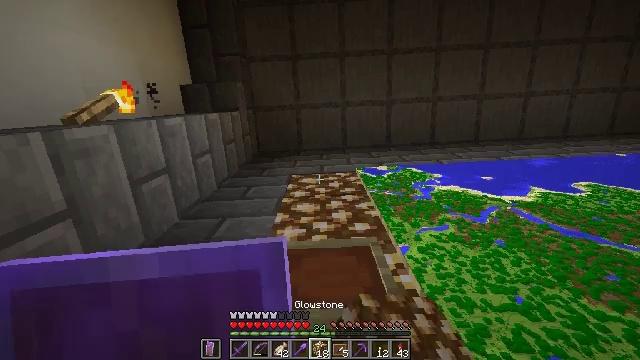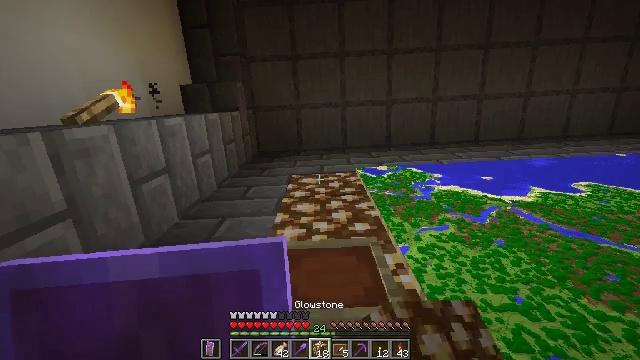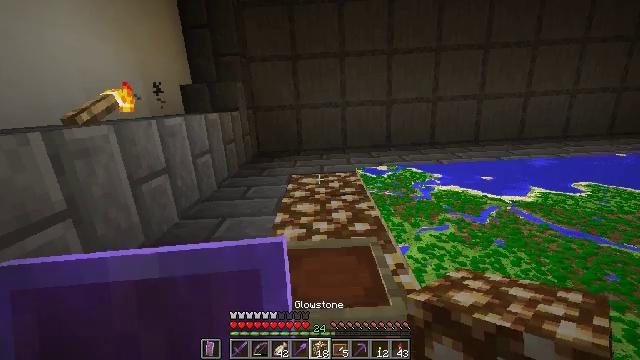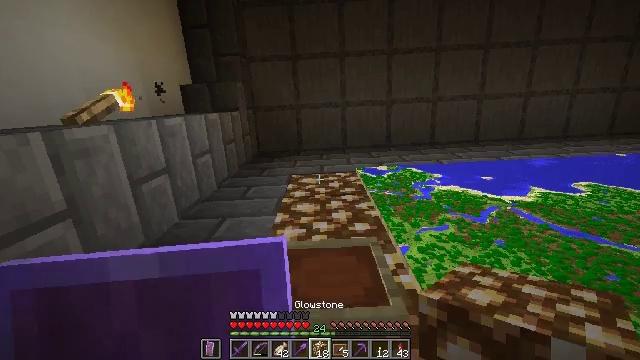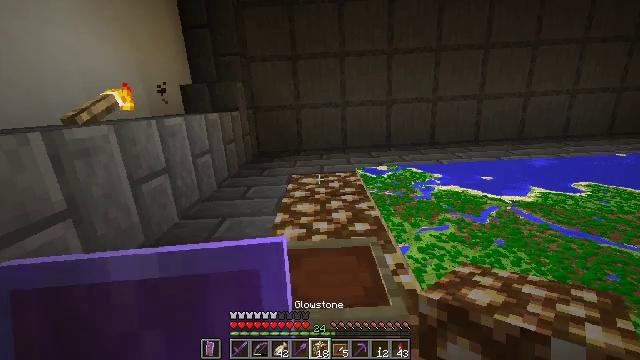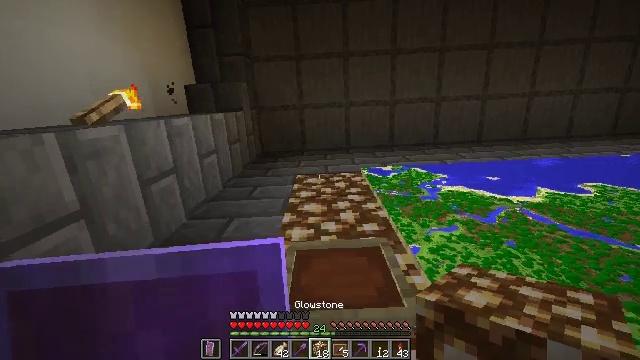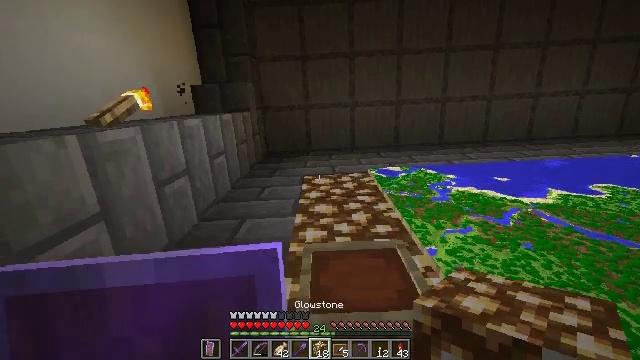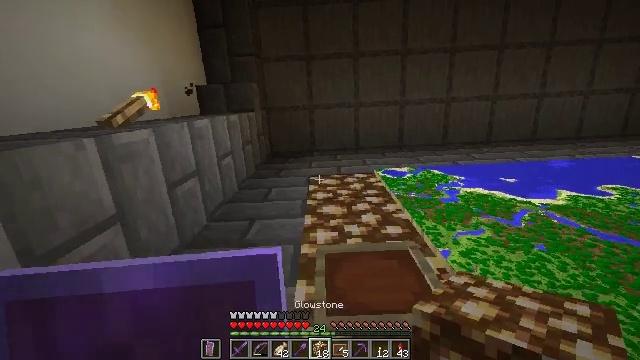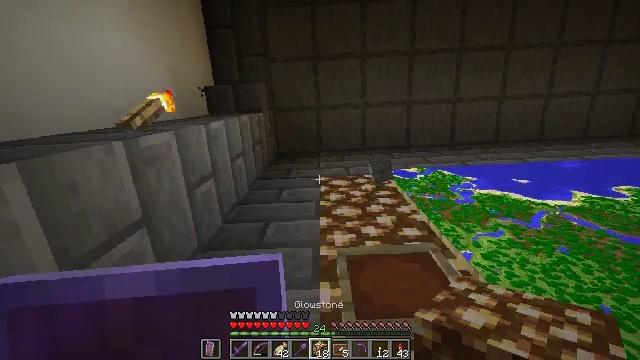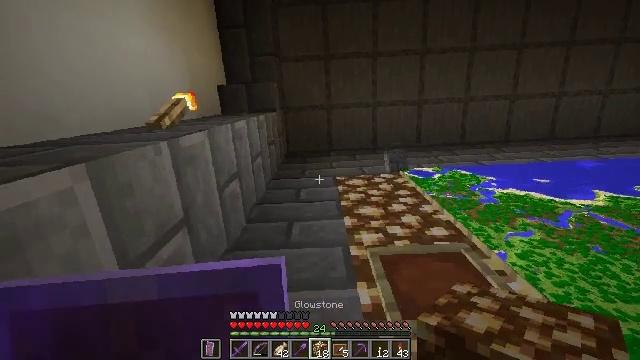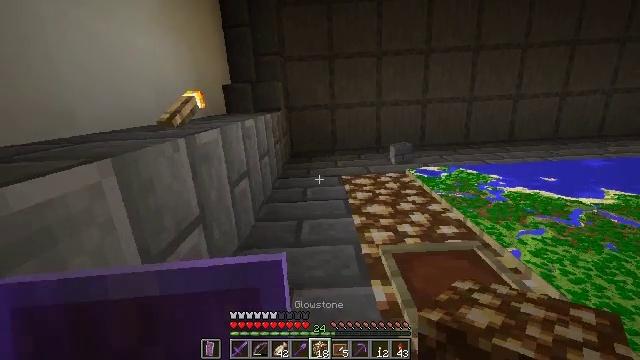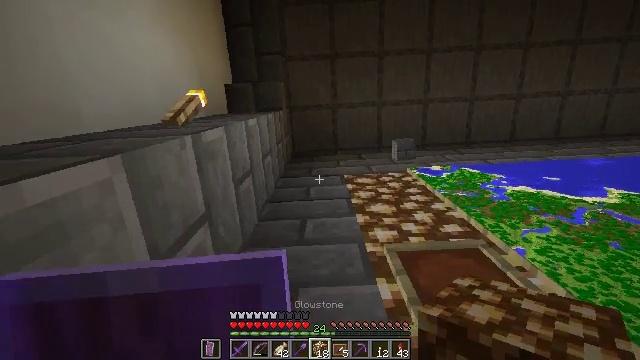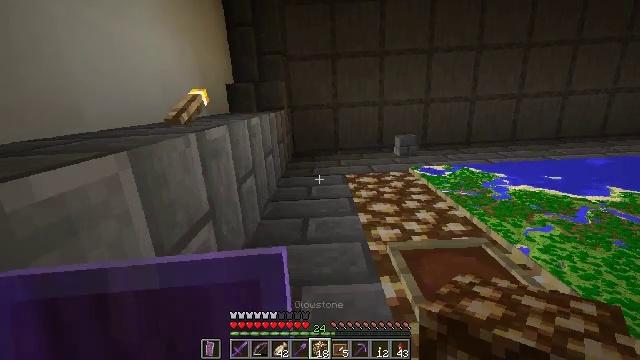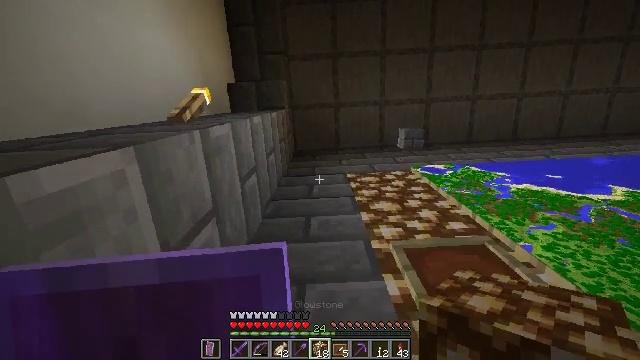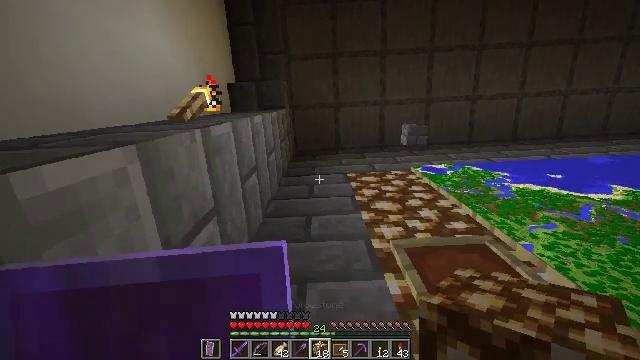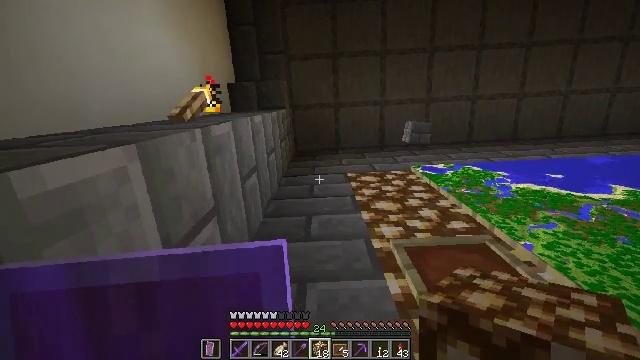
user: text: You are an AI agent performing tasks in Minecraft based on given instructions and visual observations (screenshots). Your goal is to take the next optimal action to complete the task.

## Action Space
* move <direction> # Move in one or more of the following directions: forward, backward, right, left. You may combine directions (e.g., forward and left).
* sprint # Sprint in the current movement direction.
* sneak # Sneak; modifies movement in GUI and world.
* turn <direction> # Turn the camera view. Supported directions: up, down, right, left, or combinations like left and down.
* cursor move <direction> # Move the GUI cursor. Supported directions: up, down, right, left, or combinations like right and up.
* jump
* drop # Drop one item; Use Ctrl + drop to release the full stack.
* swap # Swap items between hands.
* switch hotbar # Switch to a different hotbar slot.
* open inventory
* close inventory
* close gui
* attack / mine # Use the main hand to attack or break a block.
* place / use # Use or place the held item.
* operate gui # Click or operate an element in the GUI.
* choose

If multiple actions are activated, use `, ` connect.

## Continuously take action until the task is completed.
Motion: motion action
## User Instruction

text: Break the stone bricks to collect them.
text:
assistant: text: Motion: no_op
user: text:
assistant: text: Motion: no_op
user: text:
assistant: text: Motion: no_op
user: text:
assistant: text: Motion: no_op
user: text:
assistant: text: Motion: move left
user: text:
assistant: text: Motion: move left
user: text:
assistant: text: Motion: move left
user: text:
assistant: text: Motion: move left
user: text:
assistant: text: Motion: no_op
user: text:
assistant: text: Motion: no_op
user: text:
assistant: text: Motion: no_op
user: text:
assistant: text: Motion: no_op
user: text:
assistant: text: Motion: no_op
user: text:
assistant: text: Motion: no_op
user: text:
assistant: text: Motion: no_op
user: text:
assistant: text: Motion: no_op
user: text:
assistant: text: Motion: no_op
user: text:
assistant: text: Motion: no_op
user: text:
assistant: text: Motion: no_op
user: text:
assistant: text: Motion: no_op
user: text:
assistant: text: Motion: no_op
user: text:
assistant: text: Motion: no_op
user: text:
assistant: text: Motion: no_op
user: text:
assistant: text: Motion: no_op
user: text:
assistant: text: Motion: no_op
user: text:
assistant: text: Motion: no_op
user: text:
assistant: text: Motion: no_op
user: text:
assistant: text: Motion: no_op
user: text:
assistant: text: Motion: turn down
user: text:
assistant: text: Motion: turn down